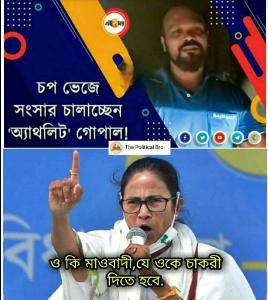
Text: চপ ভেজে সংসার চালাচ্ছেন অ্যাথলেট গোপাল! ও কি মাওবাদী যে ওকে চাকরি দিতে হবে
Label: Hate
Hate category: Political
Targeted group: Organization